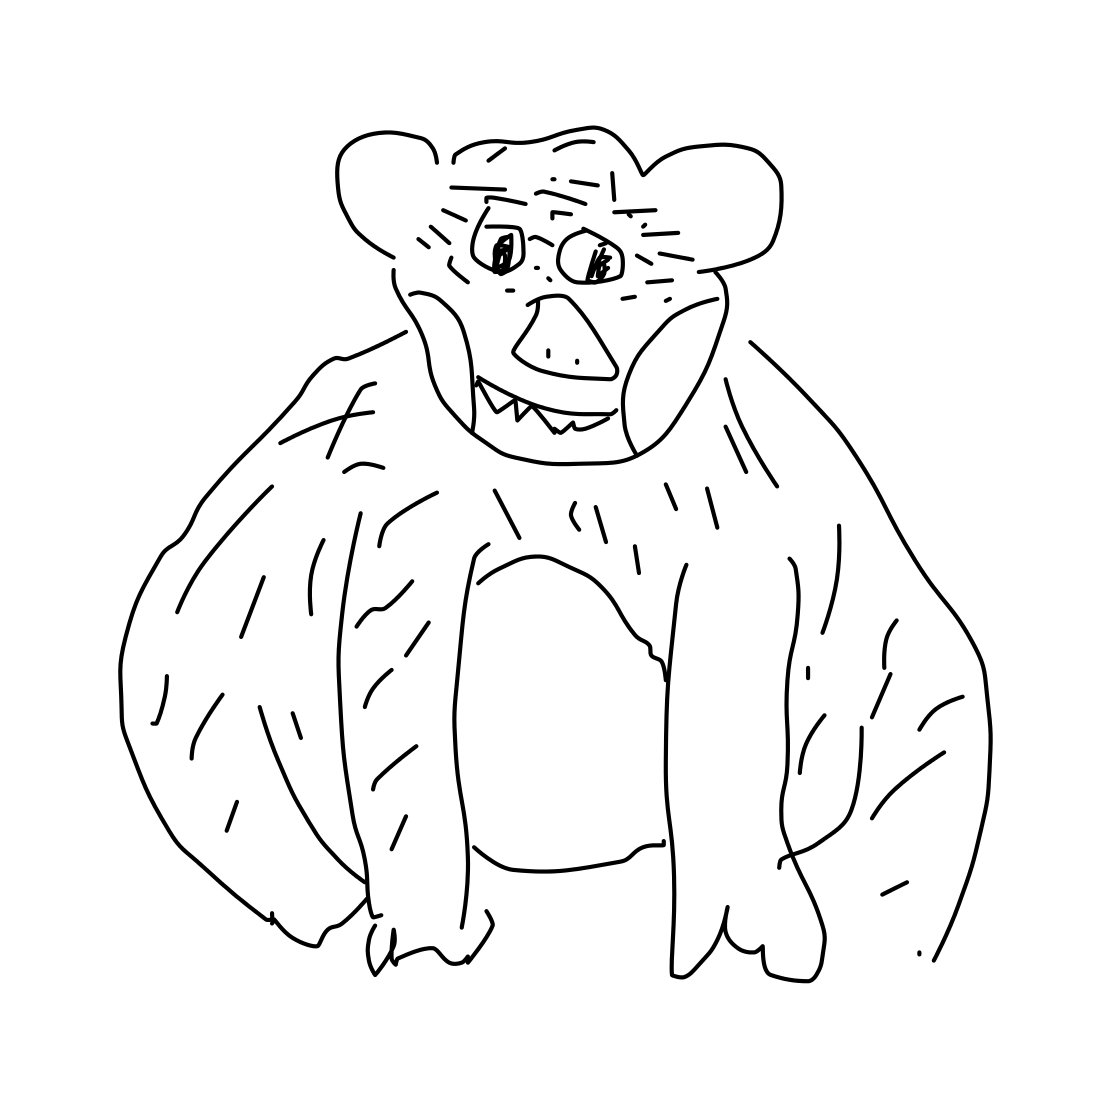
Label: panda